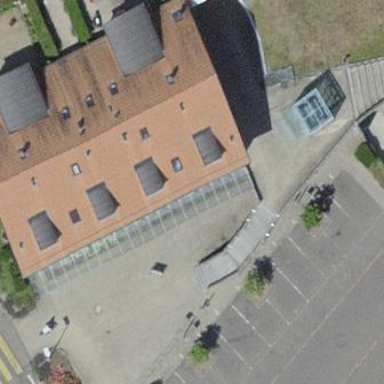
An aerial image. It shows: Supermarket building.